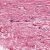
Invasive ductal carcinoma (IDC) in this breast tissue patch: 0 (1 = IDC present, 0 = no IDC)